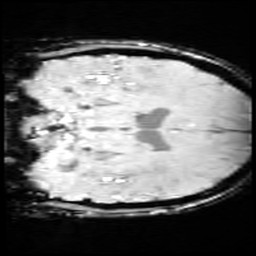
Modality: SWI
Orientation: coronal
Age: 12
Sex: male
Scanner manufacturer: siemens
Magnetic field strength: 3 T
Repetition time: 0.027 s
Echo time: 0.02 s